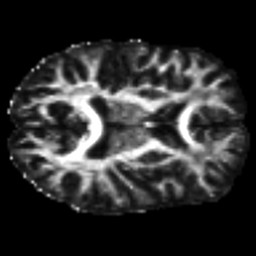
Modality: FA
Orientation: axial
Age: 33
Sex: male
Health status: ill
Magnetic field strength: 3 T
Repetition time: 9 s
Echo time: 0.093 s